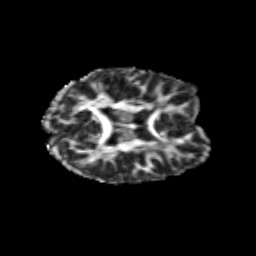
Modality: FA
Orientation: axial
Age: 21
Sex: female
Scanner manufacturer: siemens
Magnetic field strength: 3 T
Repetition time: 3.5 s
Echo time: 0.113 s